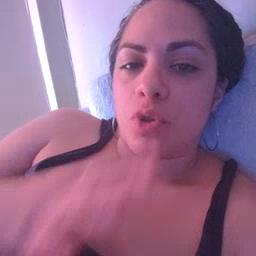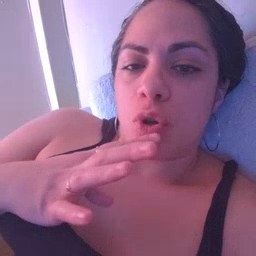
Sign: talk